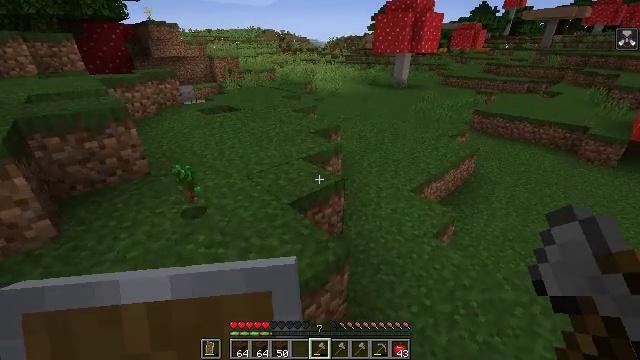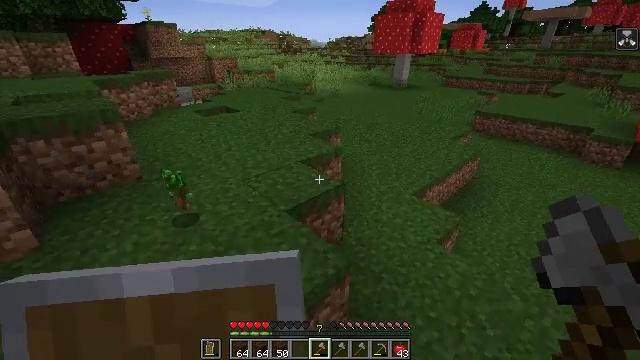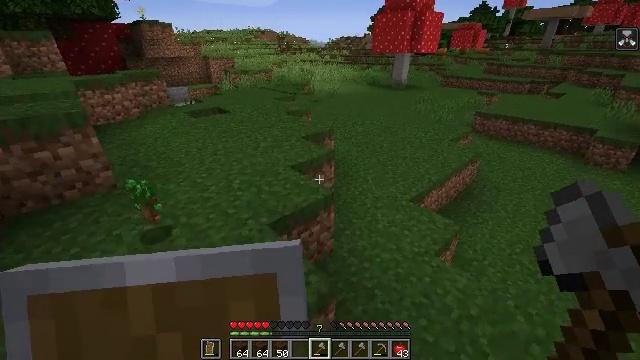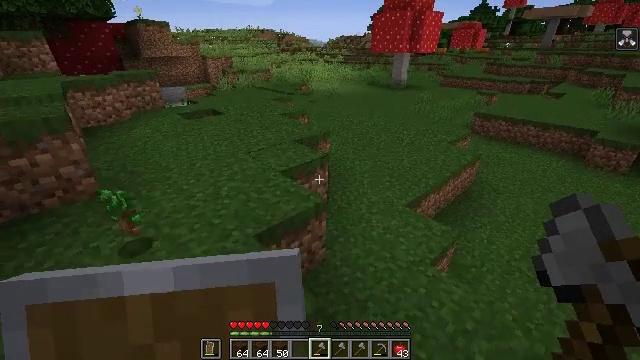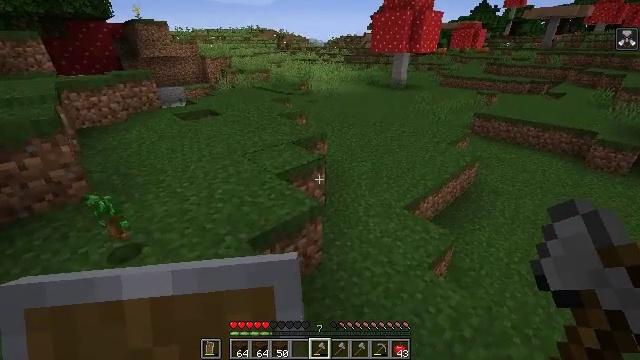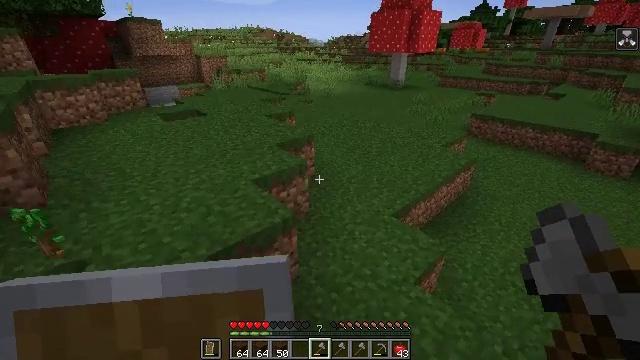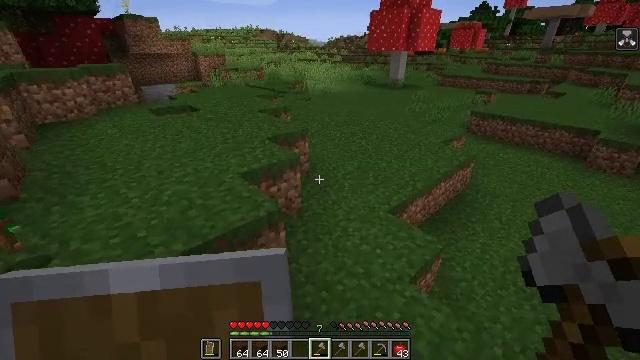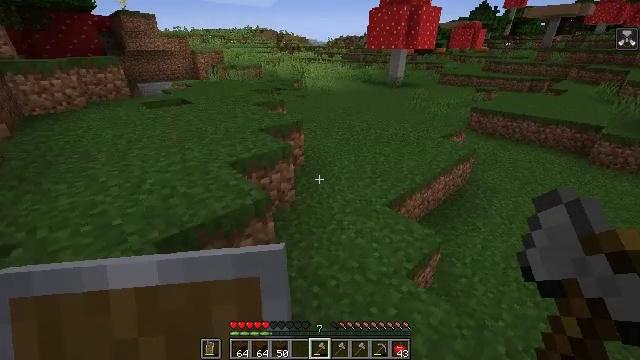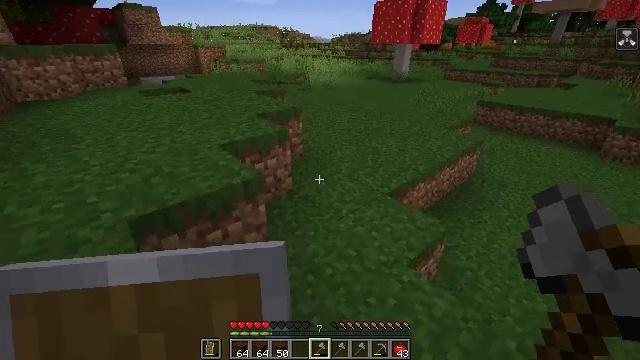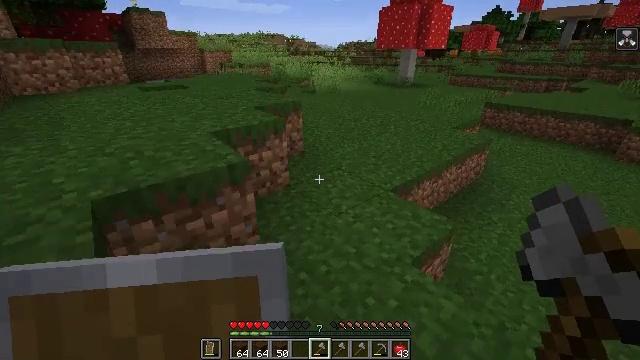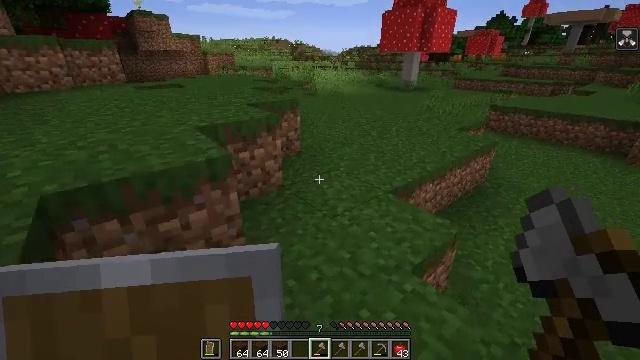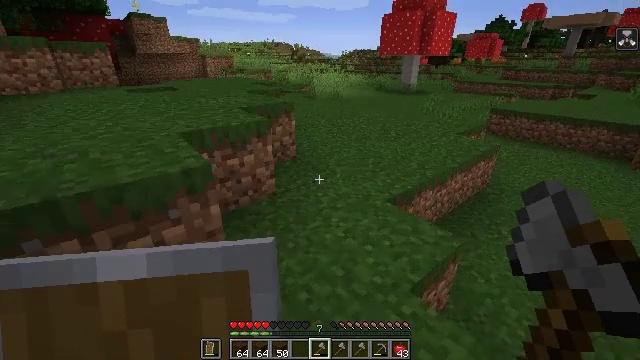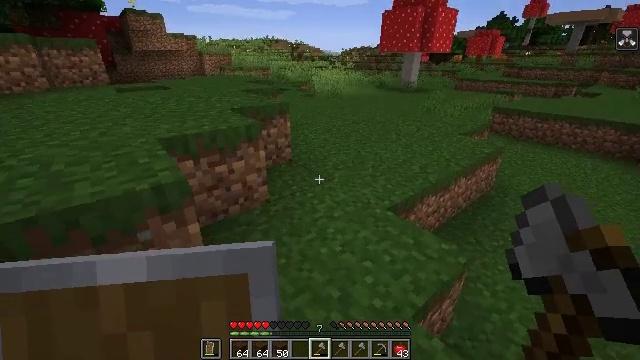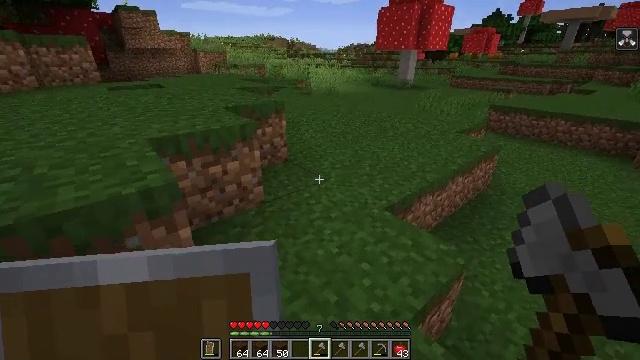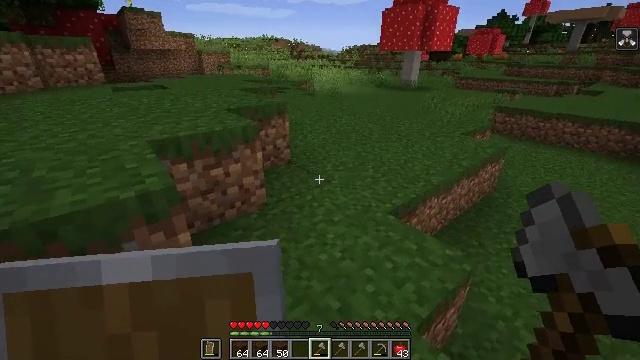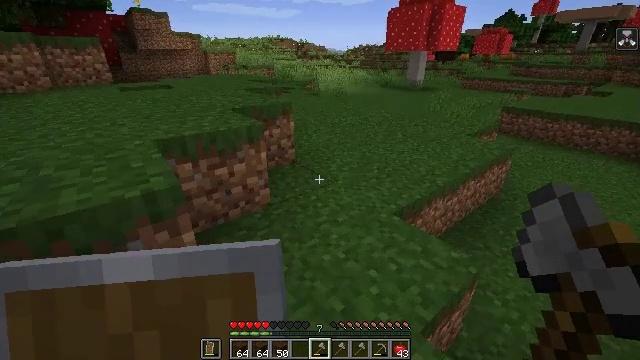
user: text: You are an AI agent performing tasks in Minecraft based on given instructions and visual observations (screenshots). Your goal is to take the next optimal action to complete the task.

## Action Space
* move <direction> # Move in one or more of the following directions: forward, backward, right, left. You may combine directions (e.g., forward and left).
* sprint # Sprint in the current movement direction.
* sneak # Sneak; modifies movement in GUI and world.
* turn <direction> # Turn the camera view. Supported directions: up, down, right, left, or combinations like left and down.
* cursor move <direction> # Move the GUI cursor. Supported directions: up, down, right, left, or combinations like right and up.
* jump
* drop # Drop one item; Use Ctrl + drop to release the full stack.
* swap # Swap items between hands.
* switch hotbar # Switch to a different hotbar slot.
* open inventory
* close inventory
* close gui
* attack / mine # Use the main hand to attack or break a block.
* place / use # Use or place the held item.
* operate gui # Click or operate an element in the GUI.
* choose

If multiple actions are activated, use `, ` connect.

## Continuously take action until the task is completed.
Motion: motion action
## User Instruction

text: Gather oak leaves by attacking.
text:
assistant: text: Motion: move forward and move right
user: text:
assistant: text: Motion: move forward and move right
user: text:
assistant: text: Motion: move forward and move right
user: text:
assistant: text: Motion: move forward and move right
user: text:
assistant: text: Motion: move forward and move right
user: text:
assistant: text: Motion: move forward and move right
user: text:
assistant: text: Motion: move forward and move right
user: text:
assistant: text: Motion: move forward
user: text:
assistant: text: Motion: move forward, turn left and up
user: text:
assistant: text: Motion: move forward
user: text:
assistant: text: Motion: move forward
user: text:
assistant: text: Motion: no_op
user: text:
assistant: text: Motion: no_op
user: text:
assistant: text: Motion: no_op
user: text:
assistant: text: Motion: turn left
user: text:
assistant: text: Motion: turn left
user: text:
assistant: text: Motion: no_op
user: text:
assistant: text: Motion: no_op
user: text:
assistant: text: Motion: turn left and down
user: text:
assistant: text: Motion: turn left
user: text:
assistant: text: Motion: no_op
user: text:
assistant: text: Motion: no_op
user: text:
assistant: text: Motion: turn right and down
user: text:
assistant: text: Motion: turn right
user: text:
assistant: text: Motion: no_op
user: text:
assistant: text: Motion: no_op
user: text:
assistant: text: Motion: no_op
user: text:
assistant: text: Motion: turn down
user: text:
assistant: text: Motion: turn down
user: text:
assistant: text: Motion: turn down